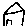
Label: house